Field crop: maize
Growth stage: 2
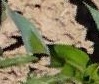
Species: maize